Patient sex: M
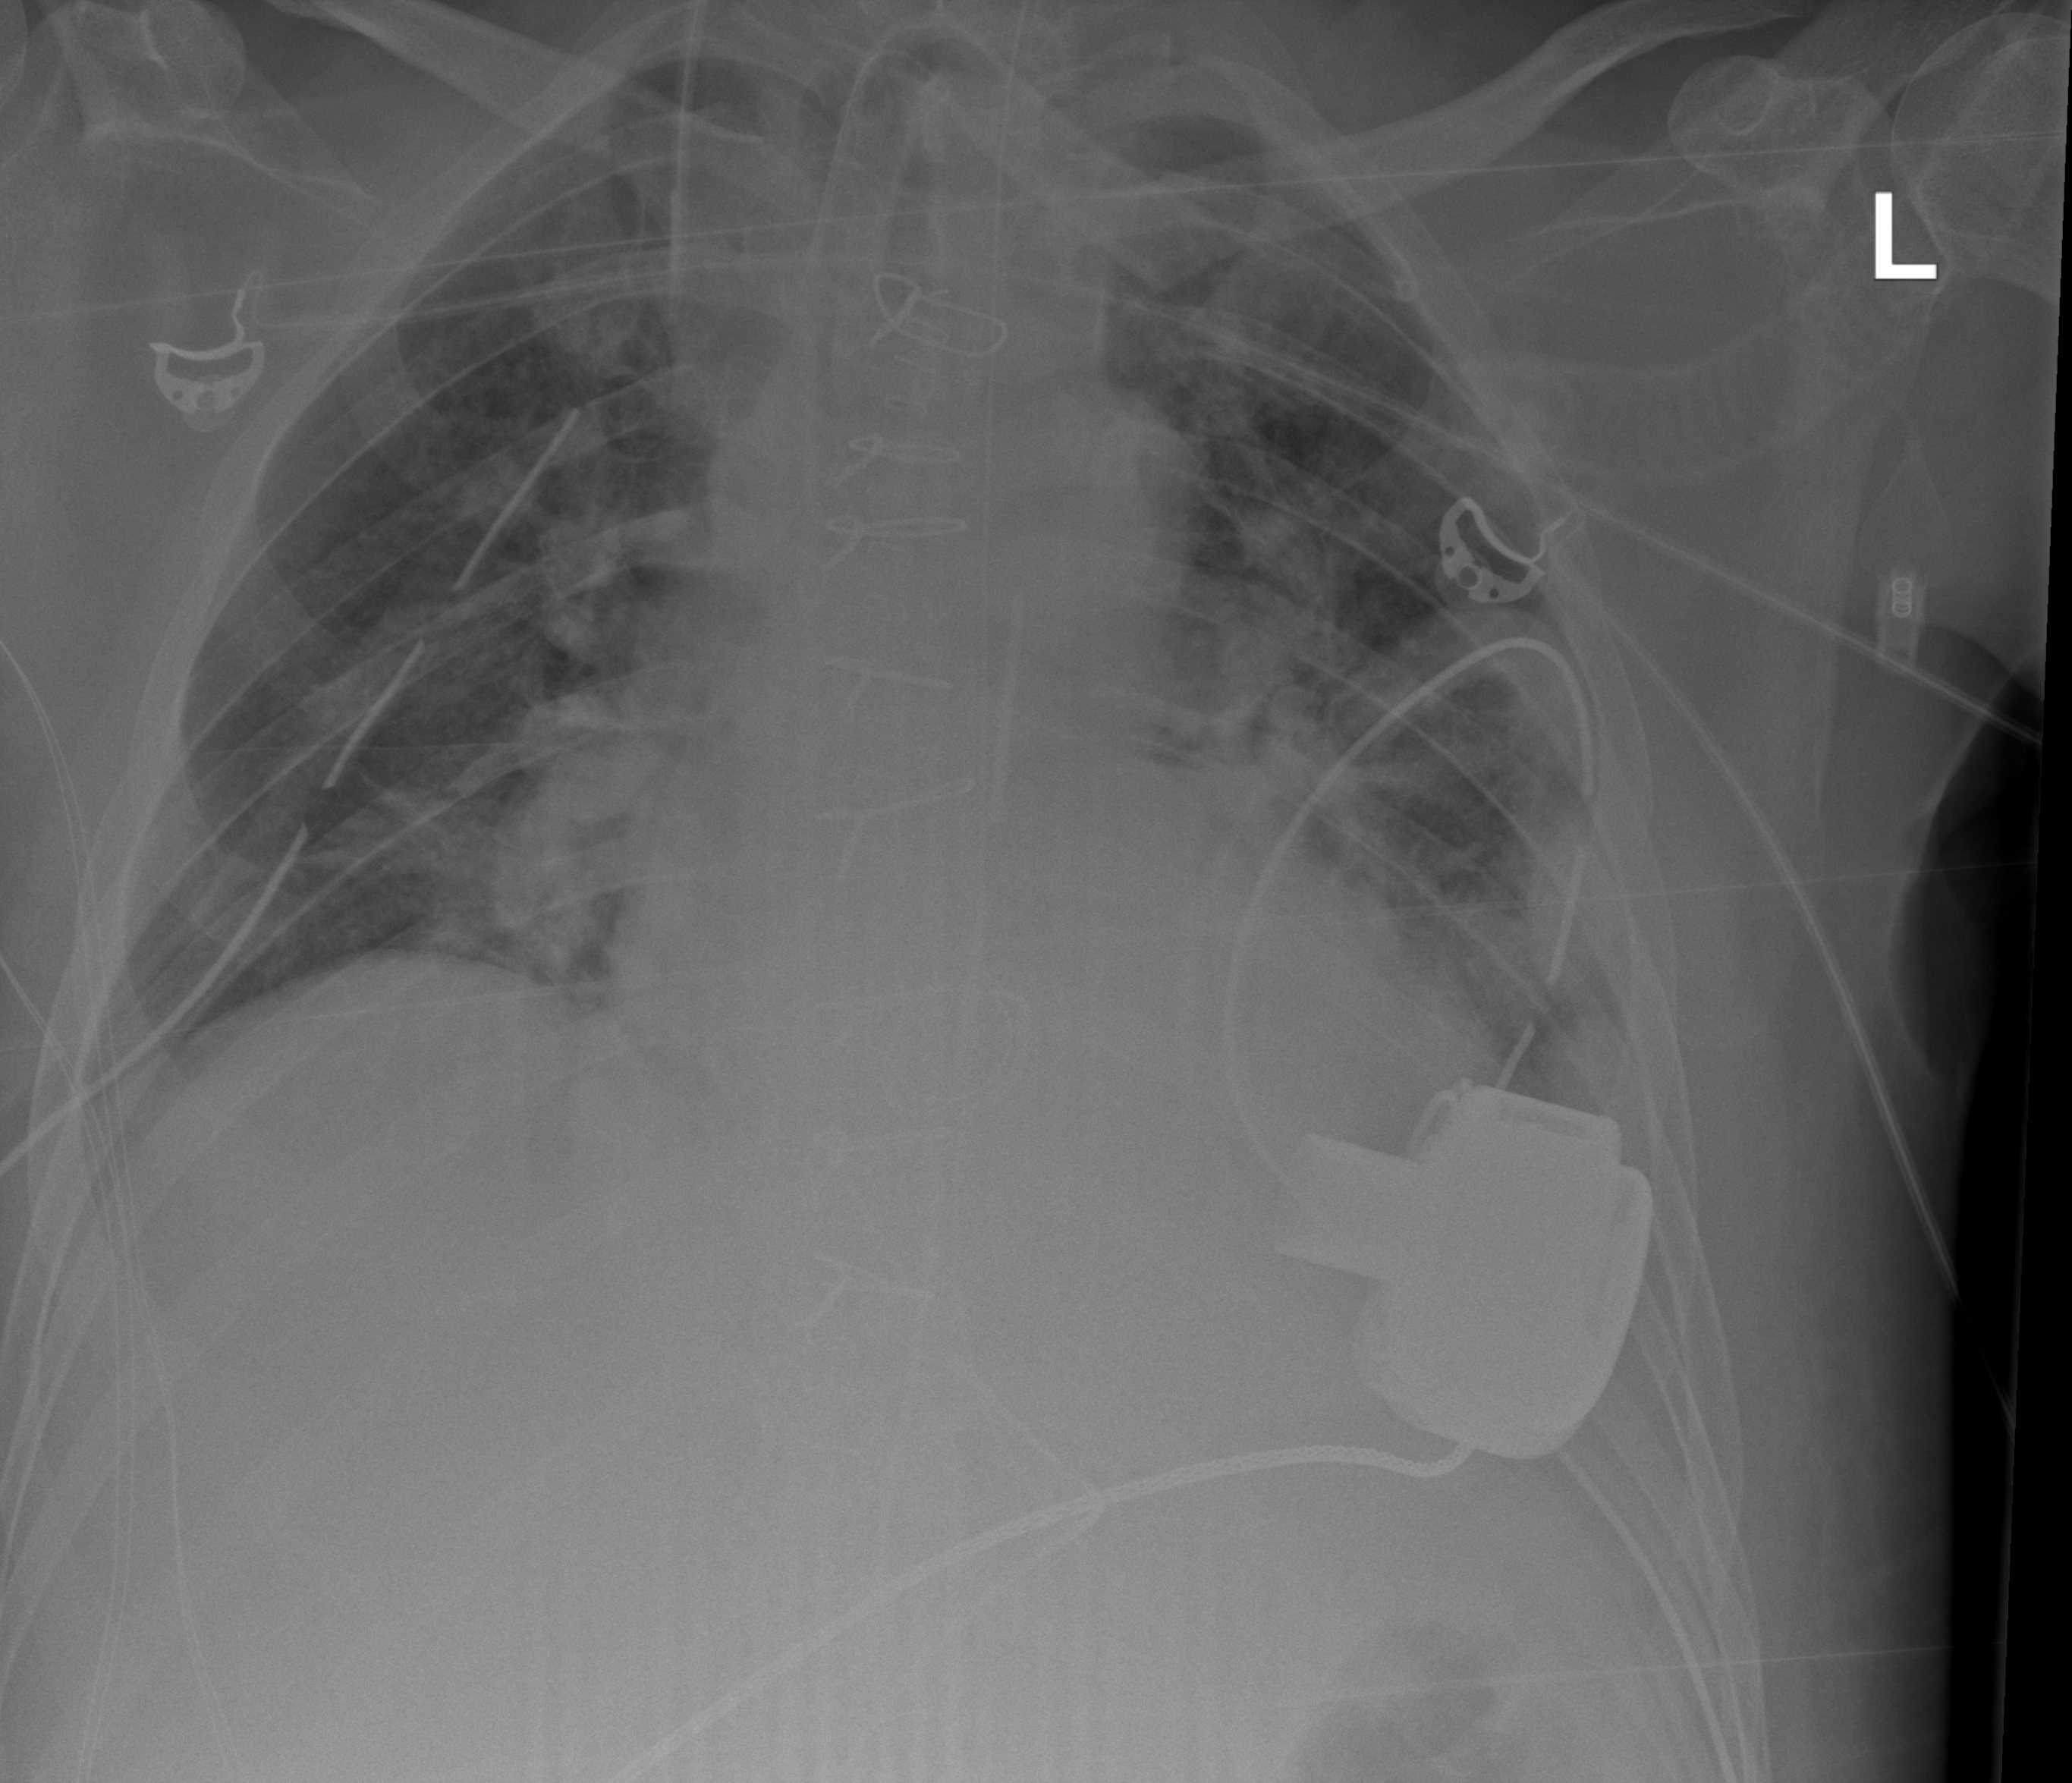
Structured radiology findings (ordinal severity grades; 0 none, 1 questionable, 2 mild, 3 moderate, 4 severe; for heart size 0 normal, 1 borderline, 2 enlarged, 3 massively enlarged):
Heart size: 1
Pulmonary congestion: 2
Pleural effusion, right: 2
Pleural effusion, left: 2
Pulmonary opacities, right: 0
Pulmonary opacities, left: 0
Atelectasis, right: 2
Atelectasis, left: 2